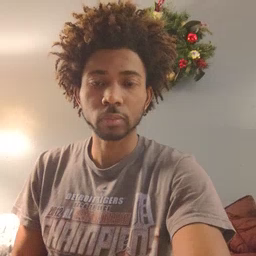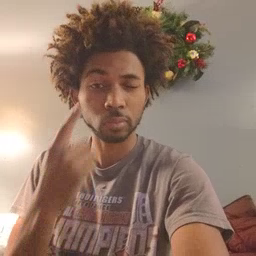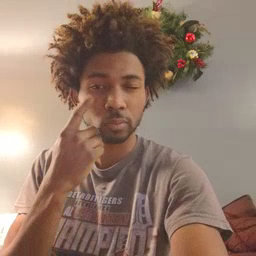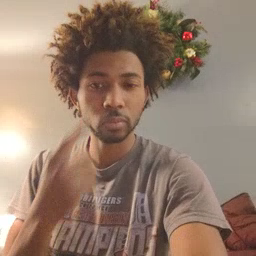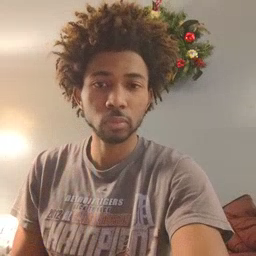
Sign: eye